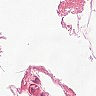
Metastatic tissue present: no